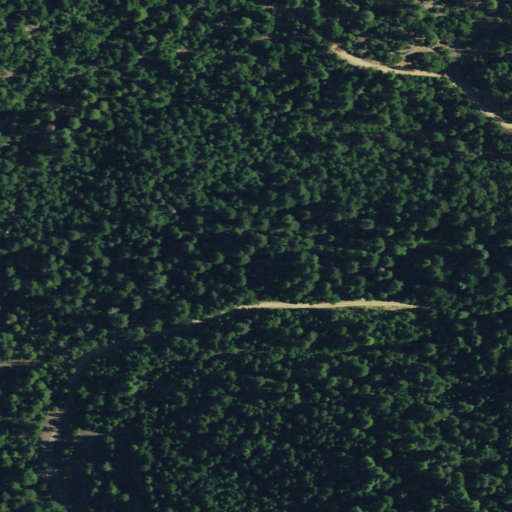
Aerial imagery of valley in California named Hambly Ravine containing evergreen forest and grassland